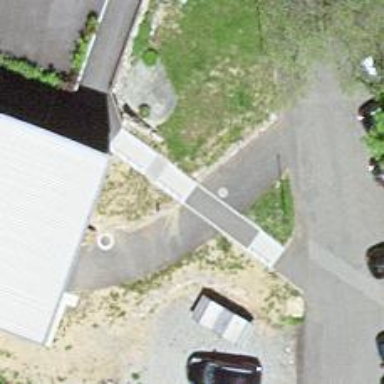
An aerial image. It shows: Asphalt footway.